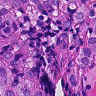
Metastatic tissue present: yes